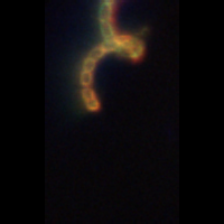
Taxon: Chaetoceros
Group: Diatoms